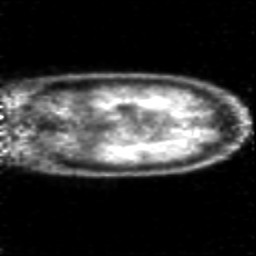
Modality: PET
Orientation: coronal
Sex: female
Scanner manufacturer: siemens